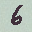
Label: 6